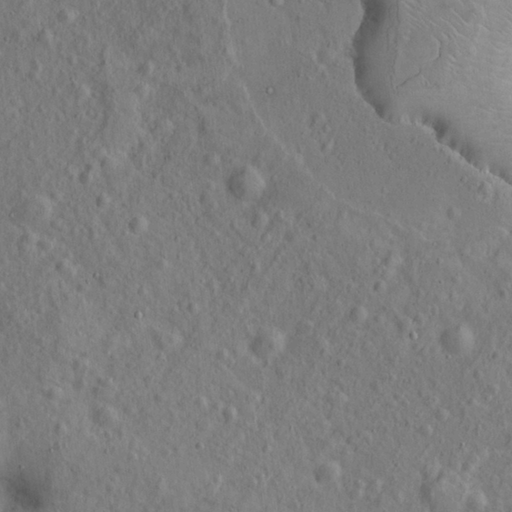
Classes present: Background, Cone